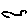
Label: bird